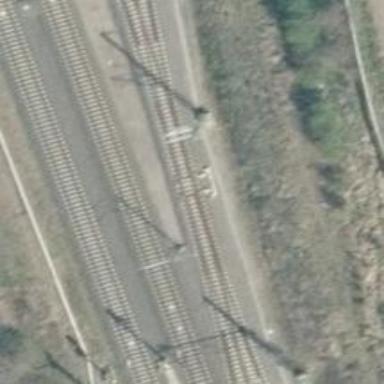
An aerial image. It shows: Railway switch in outer curved configuration.